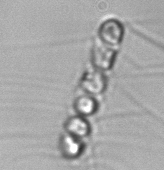
Label: Chaetoceros